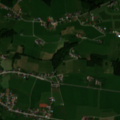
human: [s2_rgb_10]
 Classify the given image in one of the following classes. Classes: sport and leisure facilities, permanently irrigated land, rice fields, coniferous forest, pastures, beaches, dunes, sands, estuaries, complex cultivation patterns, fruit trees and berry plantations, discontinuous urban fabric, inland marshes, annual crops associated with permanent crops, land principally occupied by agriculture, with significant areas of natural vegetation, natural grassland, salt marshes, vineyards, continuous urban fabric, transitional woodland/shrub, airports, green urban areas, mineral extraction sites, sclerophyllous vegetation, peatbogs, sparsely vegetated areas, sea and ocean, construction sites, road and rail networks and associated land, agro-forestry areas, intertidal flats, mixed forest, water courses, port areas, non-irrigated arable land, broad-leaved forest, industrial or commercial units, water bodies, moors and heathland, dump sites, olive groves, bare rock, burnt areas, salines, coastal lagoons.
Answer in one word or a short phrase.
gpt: discontinuous urban fabric, pastures, land principally occupied by agriculture, with significant areas of natural vegetation, mixed forest